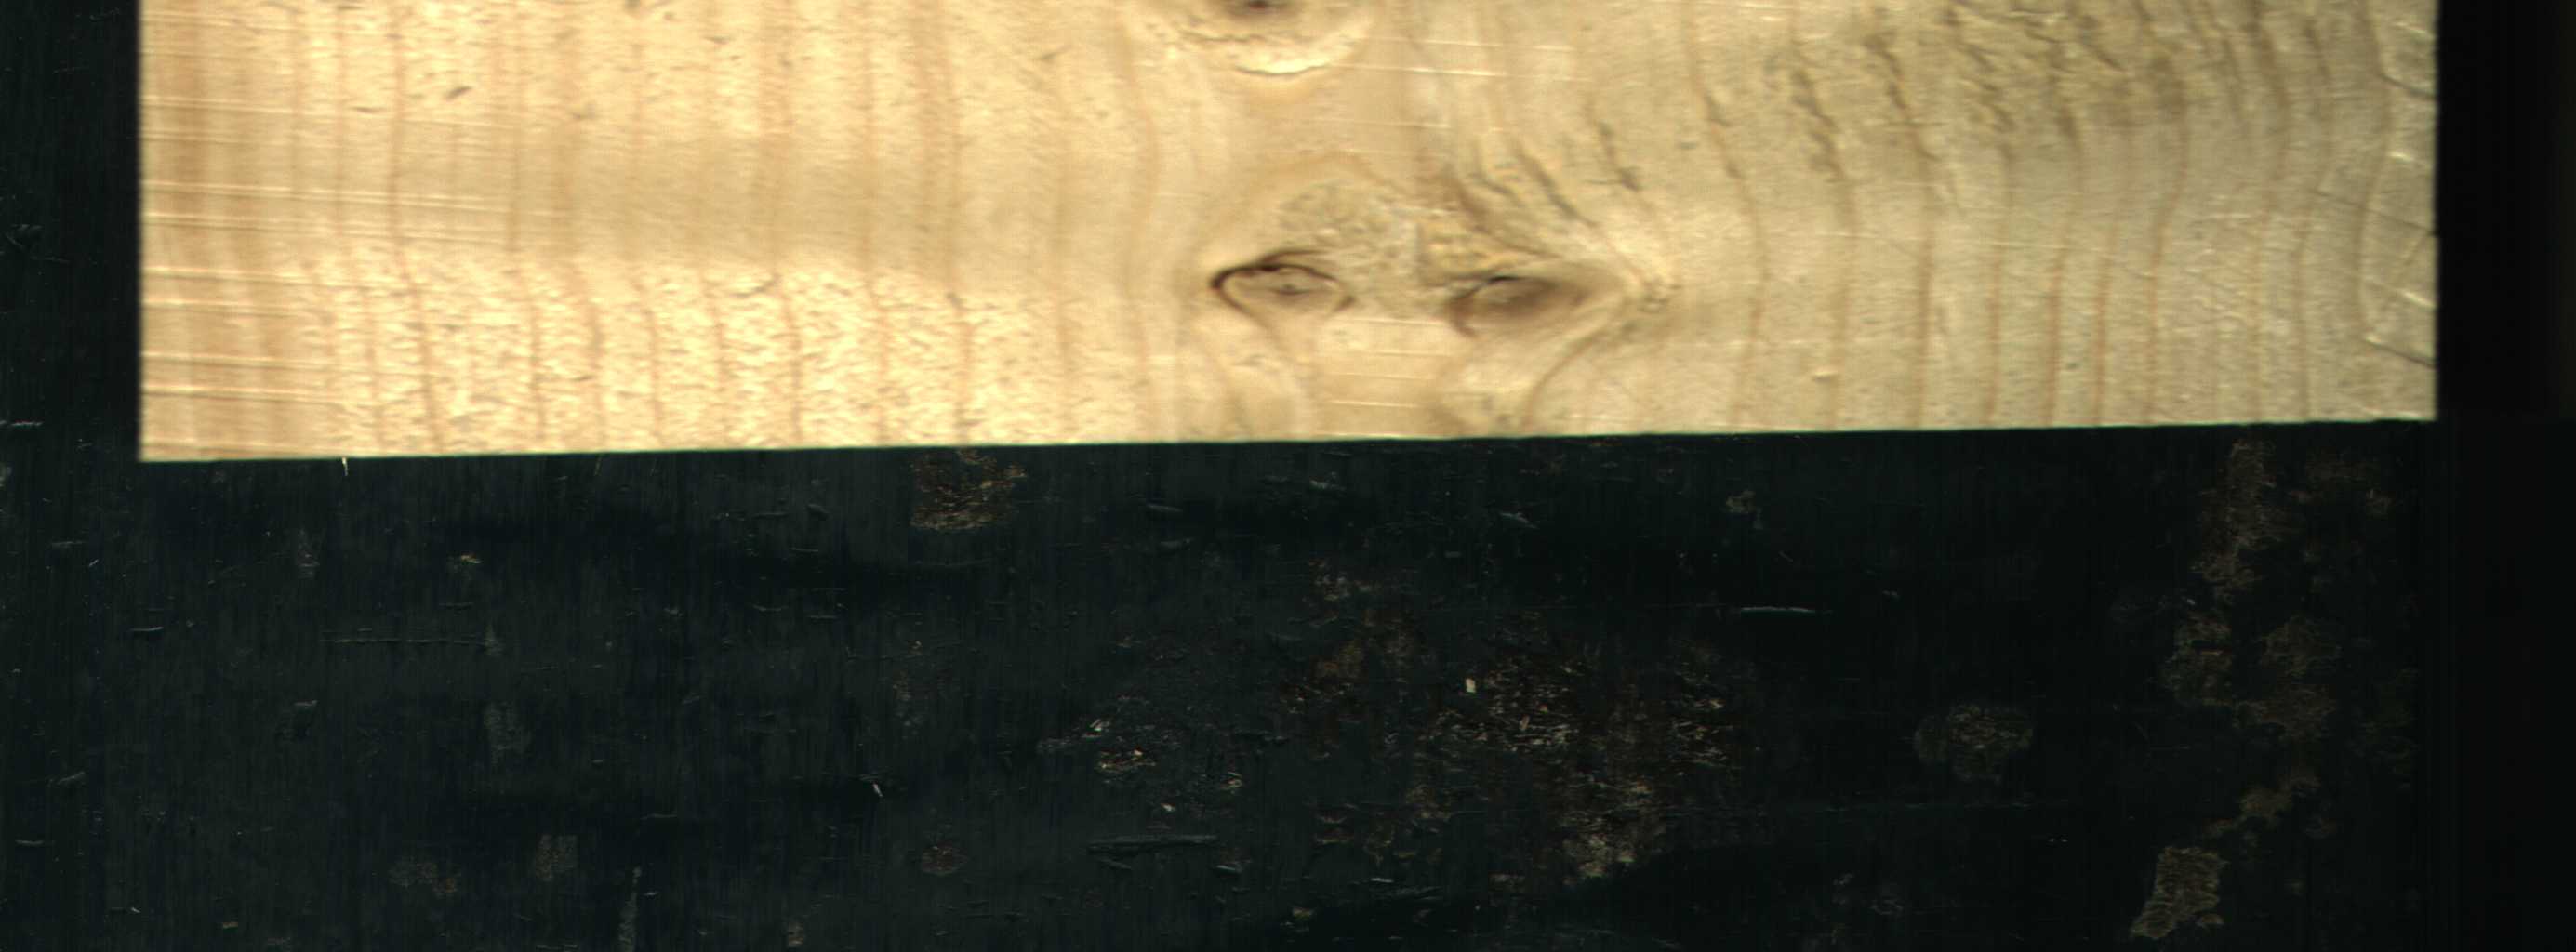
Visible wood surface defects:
Dead_Knot
Live_Knot
Live_Knot